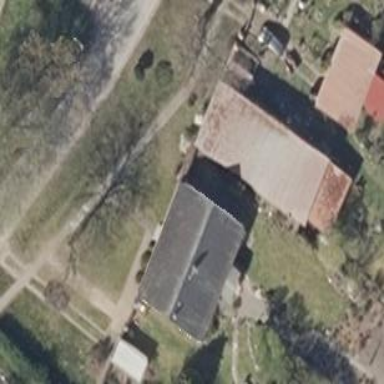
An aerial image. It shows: Building with gabled roof.